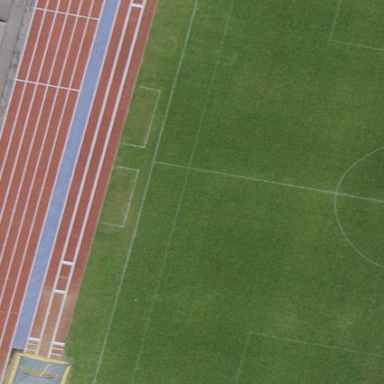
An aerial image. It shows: Long jump sport pitch.